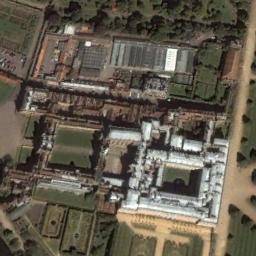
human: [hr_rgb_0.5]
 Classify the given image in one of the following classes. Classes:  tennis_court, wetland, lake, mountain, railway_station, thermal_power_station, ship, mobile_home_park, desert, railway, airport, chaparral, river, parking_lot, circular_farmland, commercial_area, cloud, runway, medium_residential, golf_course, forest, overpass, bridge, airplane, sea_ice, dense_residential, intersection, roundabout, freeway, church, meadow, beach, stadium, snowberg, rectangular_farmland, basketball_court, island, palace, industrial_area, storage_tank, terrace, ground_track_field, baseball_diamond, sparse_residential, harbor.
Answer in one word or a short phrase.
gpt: palace